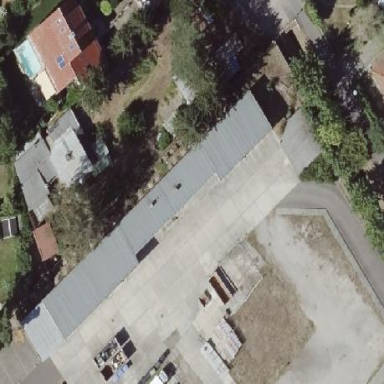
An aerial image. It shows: Group of garages.